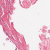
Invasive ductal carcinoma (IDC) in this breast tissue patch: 0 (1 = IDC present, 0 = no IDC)